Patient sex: M
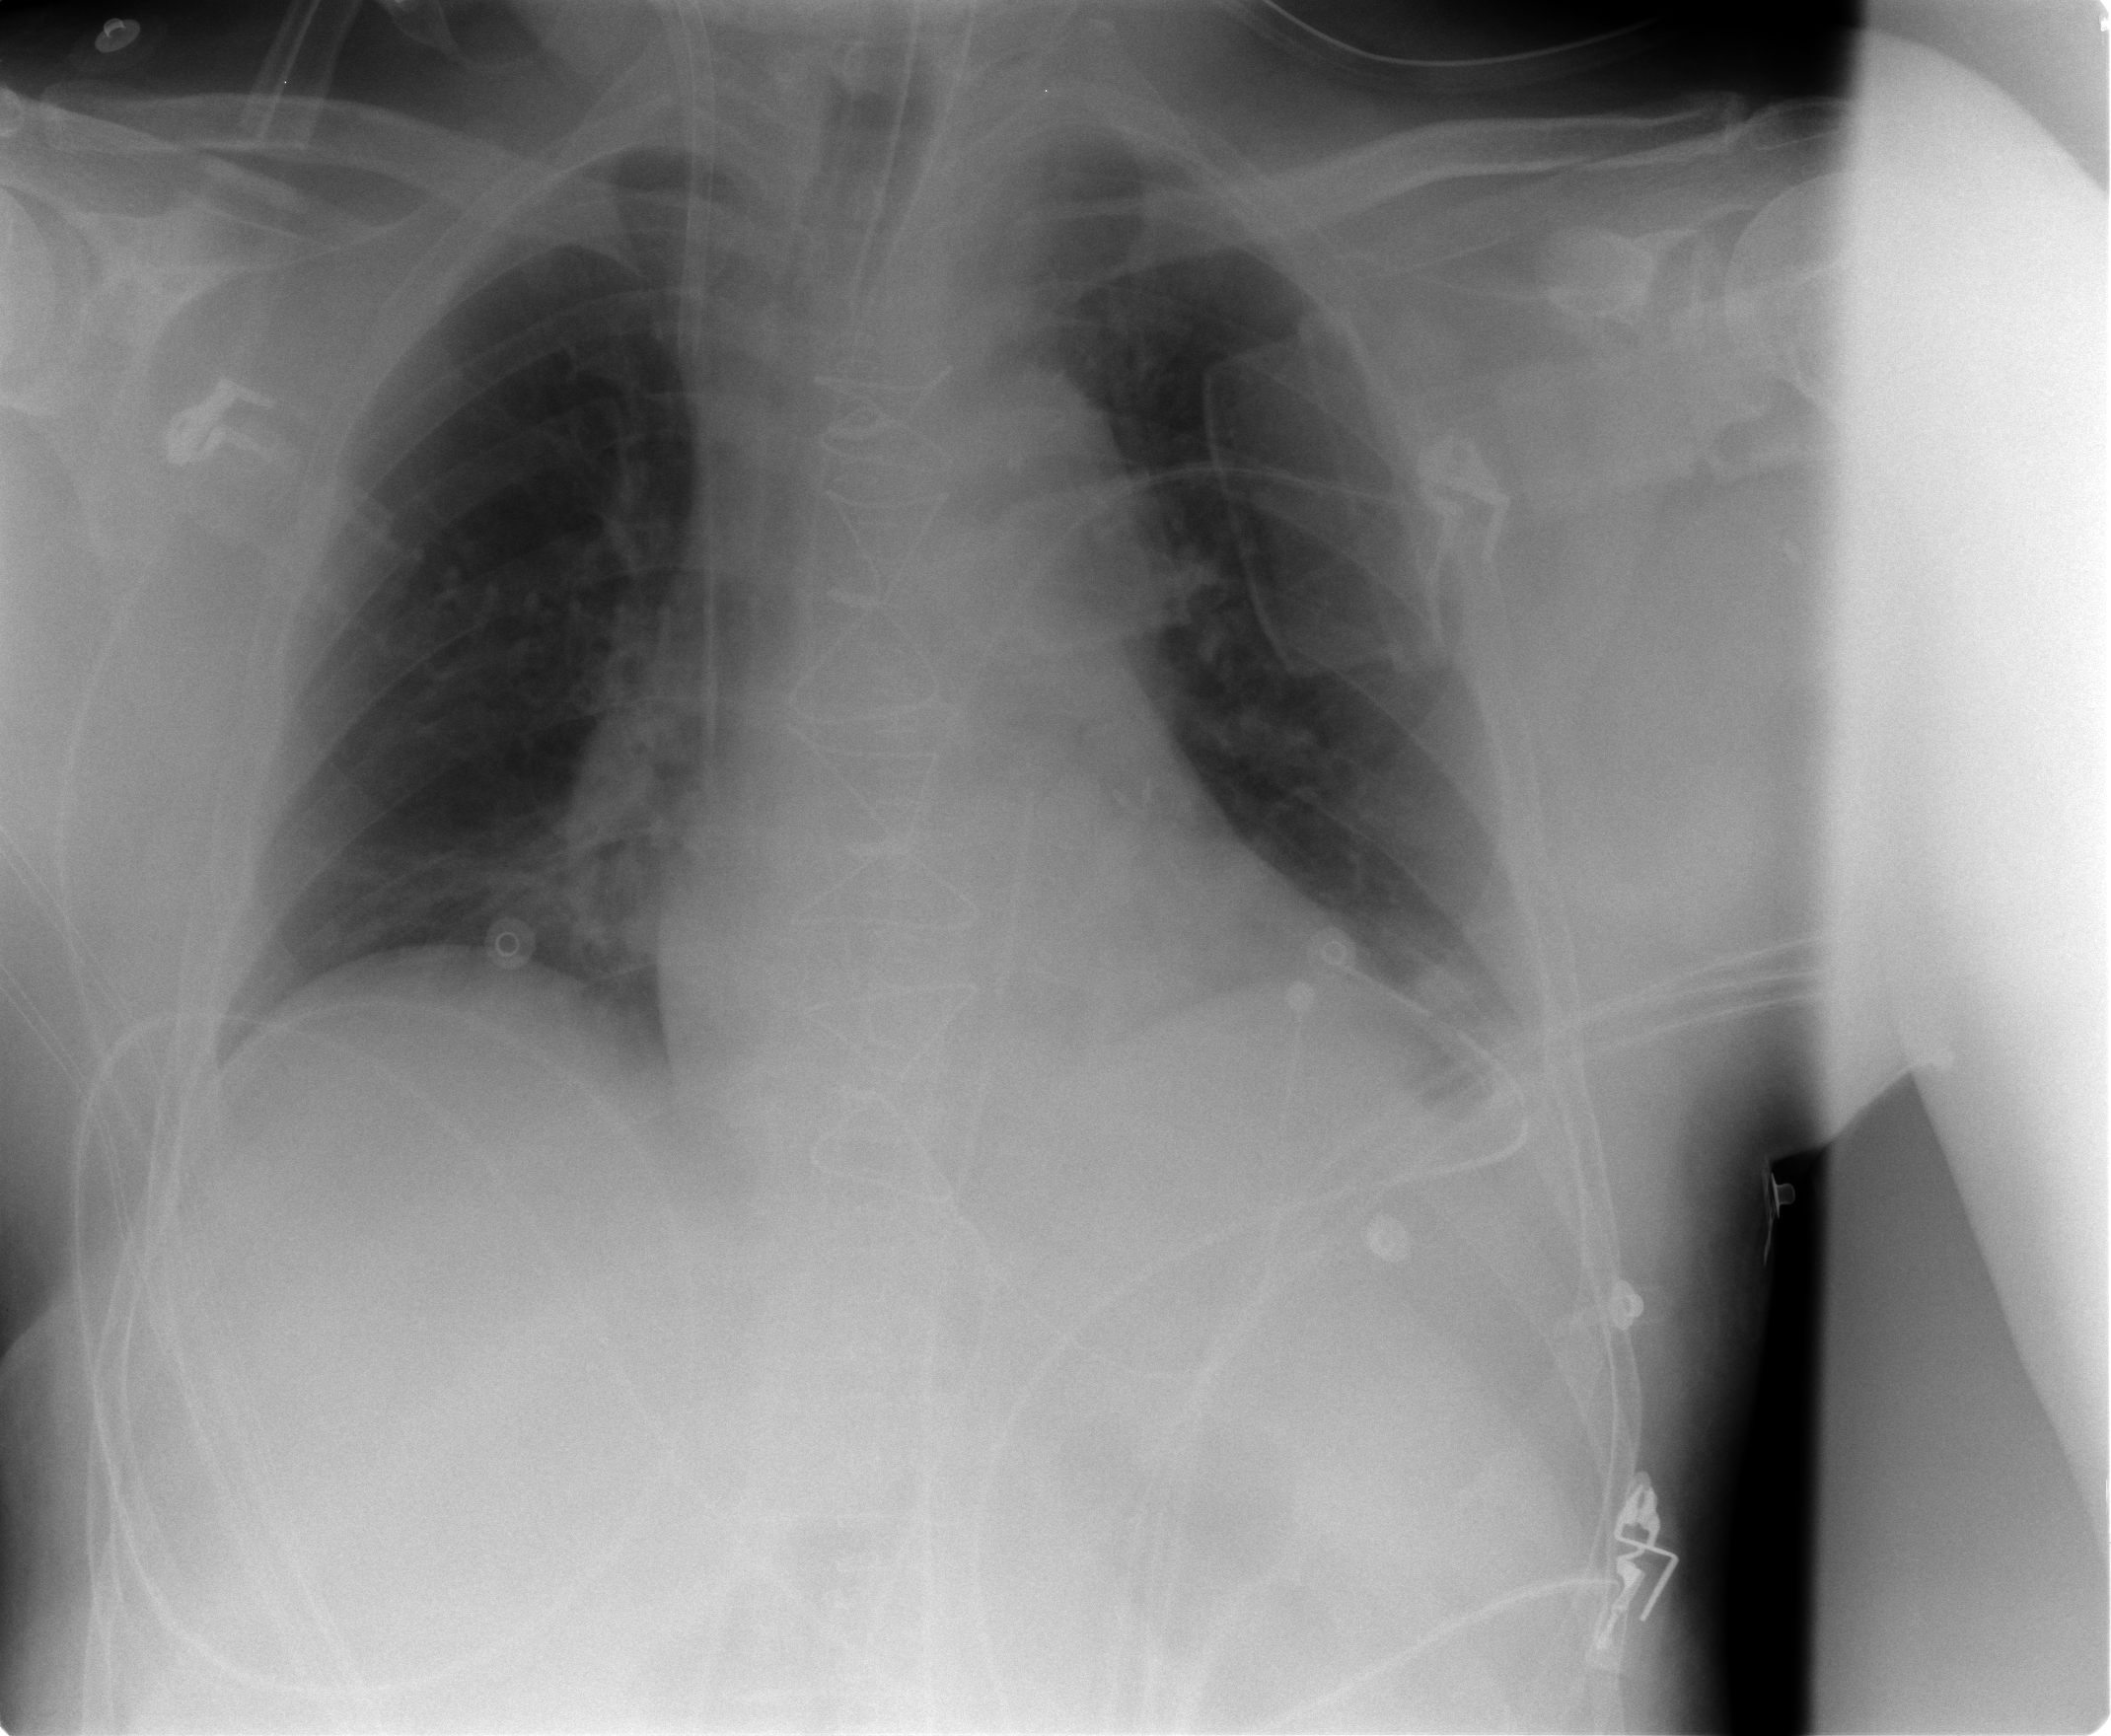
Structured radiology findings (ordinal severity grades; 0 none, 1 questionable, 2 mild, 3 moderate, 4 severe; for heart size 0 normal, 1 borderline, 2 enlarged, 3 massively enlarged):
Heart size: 1
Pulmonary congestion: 1
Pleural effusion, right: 0
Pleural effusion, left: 1
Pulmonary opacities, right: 0
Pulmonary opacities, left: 0
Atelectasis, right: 2
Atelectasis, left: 2